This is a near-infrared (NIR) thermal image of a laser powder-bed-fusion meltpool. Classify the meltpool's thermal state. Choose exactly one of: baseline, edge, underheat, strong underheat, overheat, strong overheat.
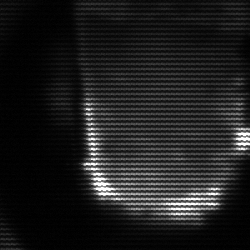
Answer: baseline